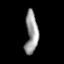
Tissue: prostate
Cell type: NK cells
Senescence score: 0.7186
Nuclear area (px): 526
Mean DAPI intensity: 154.382